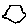
Label: hexagon